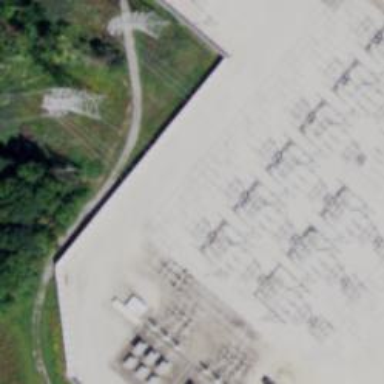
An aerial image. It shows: Switch for power supply.